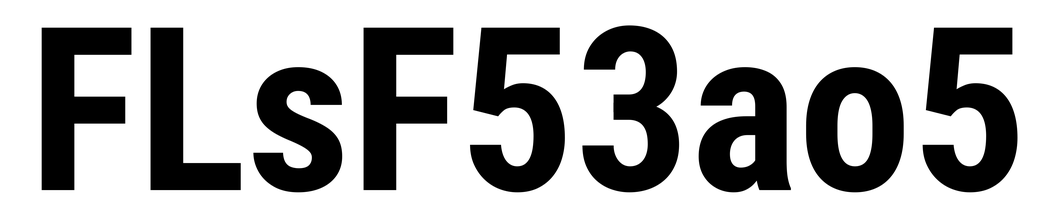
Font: Roboto_Condensed_Bold